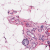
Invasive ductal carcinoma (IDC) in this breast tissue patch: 0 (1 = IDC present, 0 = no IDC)